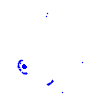
Particle: electron